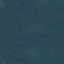
Land use / land cover class: Forest